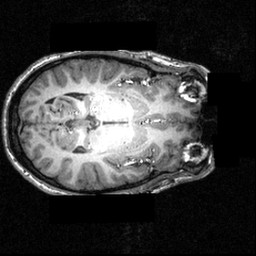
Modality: T1w
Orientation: axial
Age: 25
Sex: male
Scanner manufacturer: siemens
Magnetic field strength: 3.951 T
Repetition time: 1.5 s
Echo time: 0.00335 s